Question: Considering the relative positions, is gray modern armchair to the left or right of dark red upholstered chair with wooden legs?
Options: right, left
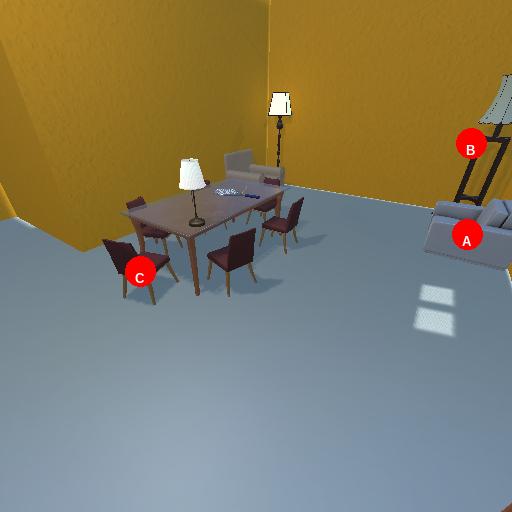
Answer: right